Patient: sex M, age 46
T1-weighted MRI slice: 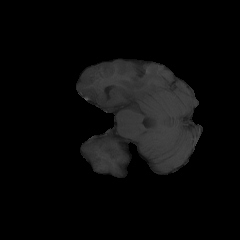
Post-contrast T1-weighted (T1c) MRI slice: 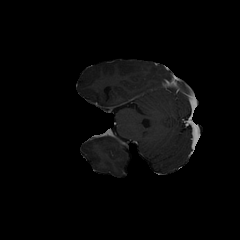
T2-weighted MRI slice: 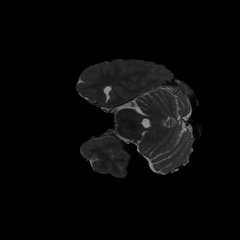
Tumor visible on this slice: no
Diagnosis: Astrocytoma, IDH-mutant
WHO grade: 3